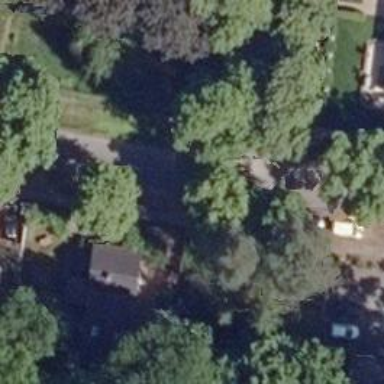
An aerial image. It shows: Residential road with asphalt surface and sidewalk on the left.